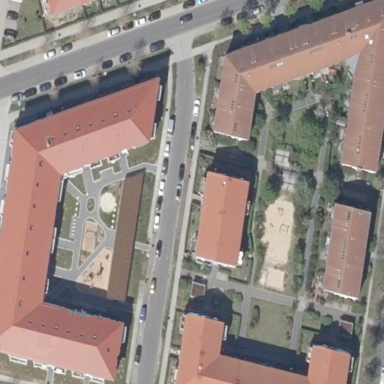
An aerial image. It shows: Image showing building with apartments.